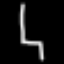
Label: chair